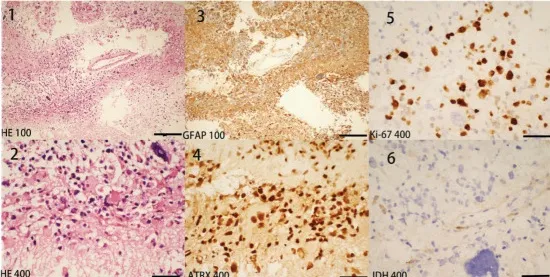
Histopathology findings. Histopathological features of our case diagnosed as H3K27M mutant brain glioblastoma. The biopsy tissues were obtained from the corpus callosum and the lesions shown in brain MRI (in
Figure 1A
, lesions marked with arrows). In
Figure 3
, for x100 staining the scale bar = 5 microm and for x400 staining the scale bar = 20 microm. Hematoxylin and eosin (H&E). Figure 3
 [(A) 1 and 2] shows dense cell proliferation, with areas of a spindle-cell pattern and some pleomorphism, extensive mitosis, some atypical and karyomegaly, and nuclear irregularity. At approximately 40% [ 5: Ki67], the cell proliferation rate was high,. Showing positive glial fibrillary acid protein [ 3: GFAP]. This neoplastic lesion was positive for ATRX [ 4],. While it was negative for IDH1R132H mutation [ 6]. Unfortunately, biopsy tissues of our patient are insufficient for further identification of H3K27me3(+) cells and for the squeezing of H3K27M and H3K27me3. Figure 3B-5 also showed positive H3k27me3 ICH staining of tonsil tissue for comparison.
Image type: pathology (immunostaining)